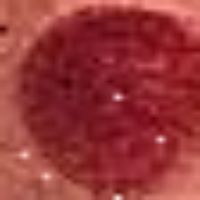
Label: prophase